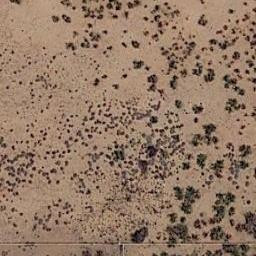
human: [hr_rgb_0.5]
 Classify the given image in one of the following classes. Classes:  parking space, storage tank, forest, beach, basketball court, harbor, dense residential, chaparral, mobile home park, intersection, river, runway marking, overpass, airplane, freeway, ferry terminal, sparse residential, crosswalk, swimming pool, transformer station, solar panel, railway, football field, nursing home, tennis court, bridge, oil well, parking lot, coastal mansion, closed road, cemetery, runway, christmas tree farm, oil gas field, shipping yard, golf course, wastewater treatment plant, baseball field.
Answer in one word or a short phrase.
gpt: chaparral